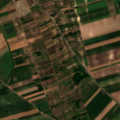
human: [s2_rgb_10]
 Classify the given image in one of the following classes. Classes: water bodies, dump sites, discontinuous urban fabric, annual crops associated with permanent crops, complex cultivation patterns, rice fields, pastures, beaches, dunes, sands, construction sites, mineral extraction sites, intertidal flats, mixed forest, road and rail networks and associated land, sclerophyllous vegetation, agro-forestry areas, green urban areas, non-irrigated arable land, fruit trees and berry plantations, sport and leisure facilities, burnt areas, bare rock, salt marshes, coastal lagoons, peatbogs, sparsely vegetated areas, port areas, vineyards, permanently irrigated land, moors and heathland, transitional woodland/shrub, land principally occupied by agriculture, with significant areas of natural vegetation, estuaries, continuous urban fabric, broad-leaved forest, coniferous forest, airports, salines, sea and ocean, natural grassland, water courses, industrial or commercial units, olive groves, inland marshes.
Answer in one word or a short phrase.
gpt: discontinuous urban fabric, non-irrigated arable land, complex cultivation patterns